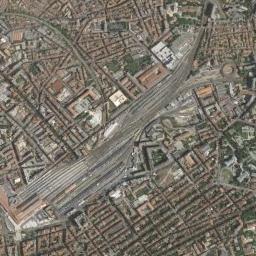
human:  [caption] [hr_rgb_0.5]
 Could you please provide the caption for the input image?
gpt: The railway station is next to some buildings and trees .

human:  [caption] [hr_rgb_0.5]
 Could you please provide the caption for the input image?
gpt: The railway station with some railways is surrounded by a residential area .

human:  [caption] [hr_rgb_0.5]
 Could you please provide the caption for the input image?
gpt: There is a railway station in the crowded city .

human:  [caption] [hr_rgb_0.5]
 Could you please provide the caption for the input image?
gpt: There are many buildings of different shapes and sizes beside the railway station .

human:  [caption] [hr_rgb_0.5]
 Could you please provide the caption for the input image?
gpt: There are many buildings around the railway station .